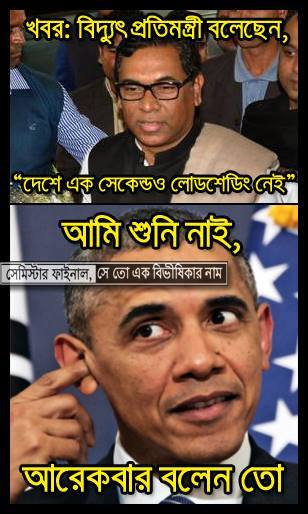
Caption: খবর:বিদ্যুত প্রতিমন্ত্রী বলেছেন "দেশে এক সেকেন্ডও লোডশেডিং নেই" আমি শুনি নাই, আরেকবার বলেন তো
Label: non-hate